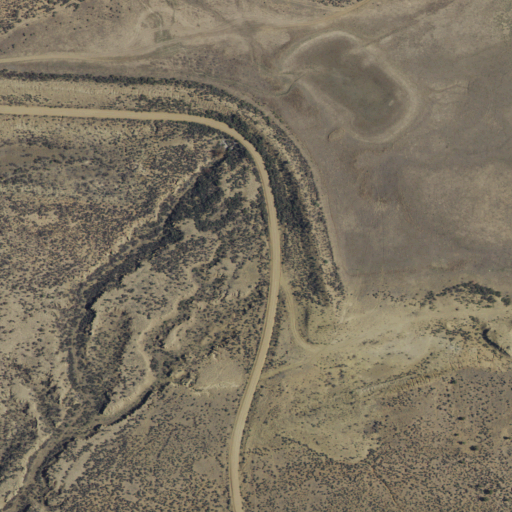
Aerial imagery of valley in New Mexico named Spring Cañon Jarido containing shrub, open development, medium intensity development, high intensity development, and low intensity development